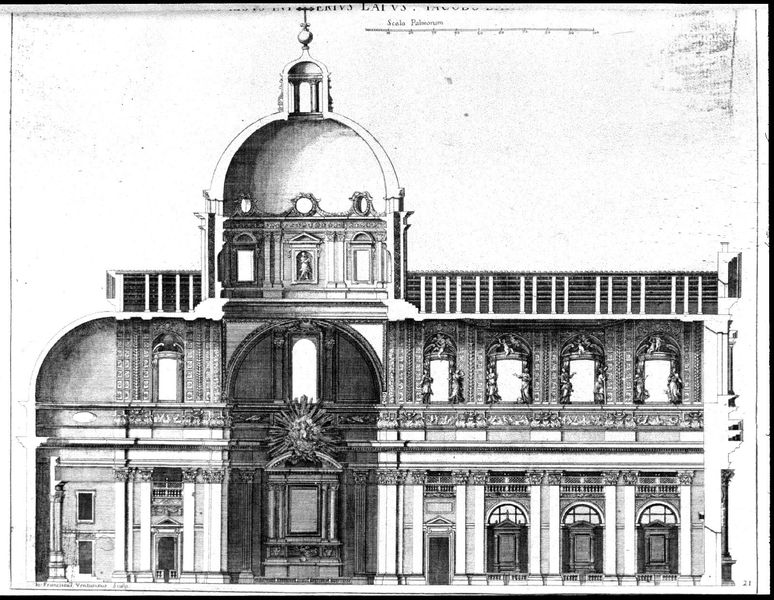
Titel: Pläne von Il Gesù in Rom
Künstler: Ciro Ferri
Institution: Florenz, Uffizien
Schlagwörter: fenster, säulen, dach, schloss, architektur, bild, kirche, italien, linien, kuppel, gerade, schnitt, schwarz weiß, stich, altar, rom, sims, kupferstich, querschnitt, sonnen, ron